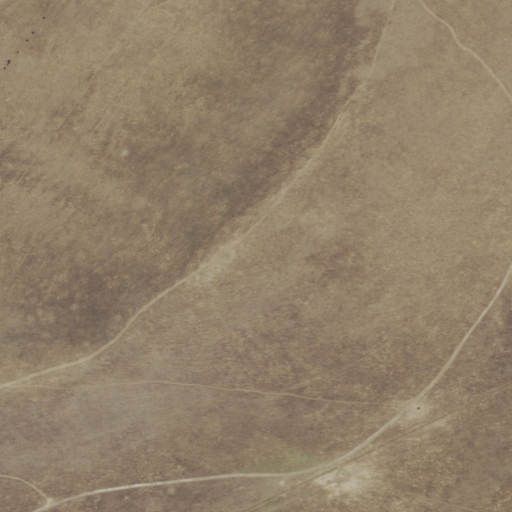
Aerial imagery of mountain in California named Suisun Hill containing grassland, shrub, and open development